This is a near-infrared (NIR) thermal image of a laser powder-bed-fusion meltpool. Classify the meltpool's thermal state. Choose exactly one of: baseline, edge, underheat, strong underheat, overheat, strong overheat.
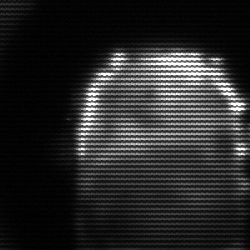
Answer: baseline